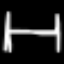
Label: bed